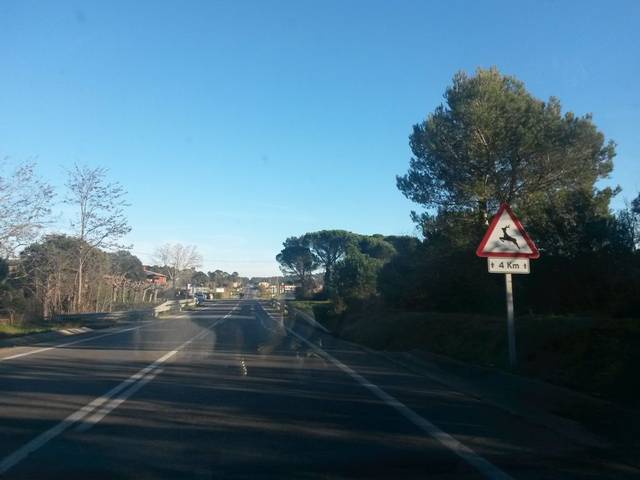
Region: Spain
Coordinates: 41.952, 3.085